Question: Count the number of objects in the diagram.
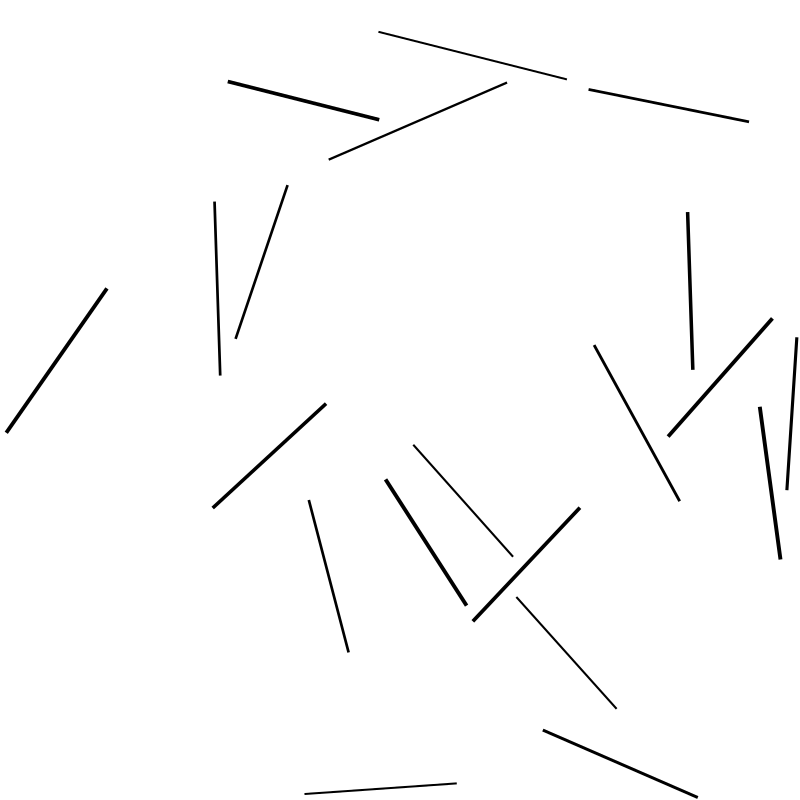
Answer: 20